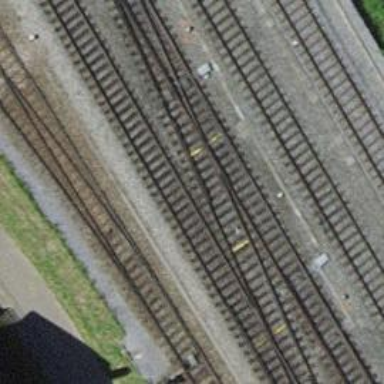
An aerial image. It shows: Railway switch.